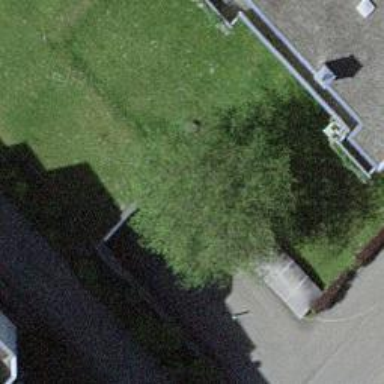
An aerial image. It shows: Parking entrance.